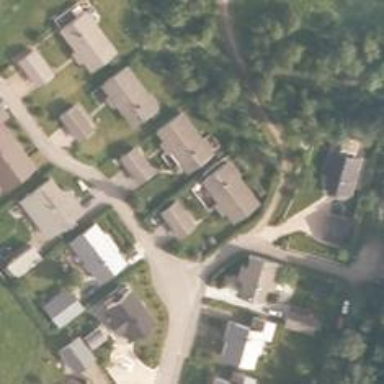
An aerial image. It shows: Suburb.